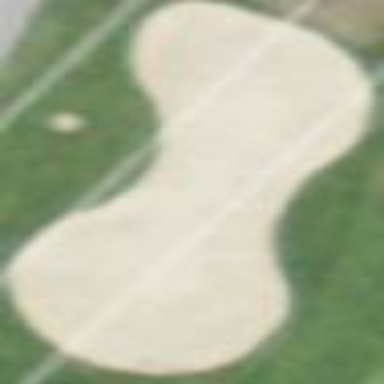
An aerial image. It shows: Golf bunker.